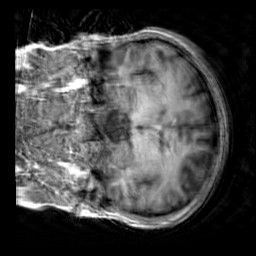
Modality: T1w
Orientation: coronal
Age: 23
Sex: male
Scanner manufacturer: siemens
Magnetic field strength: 3 T
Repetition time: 2.3 s
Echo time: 0.00303 s